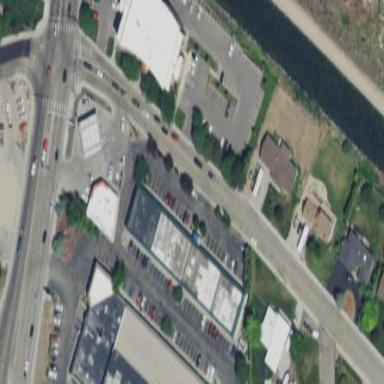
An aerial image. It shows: Building that is motel.